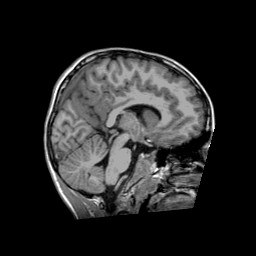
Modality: T1w
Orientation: sagittal
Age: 7
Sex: male
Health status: ill